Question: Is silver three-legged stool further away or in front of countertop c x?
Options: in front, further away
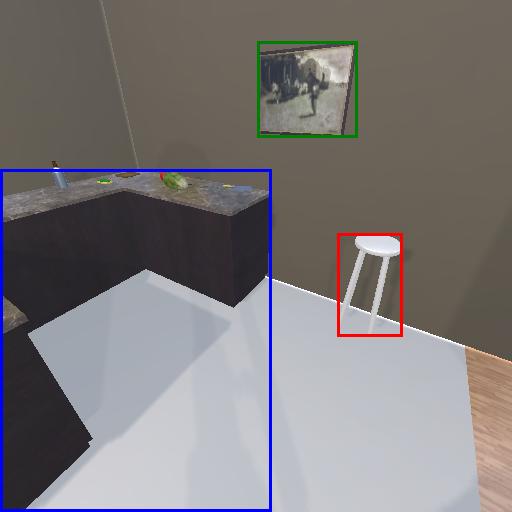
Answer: in front